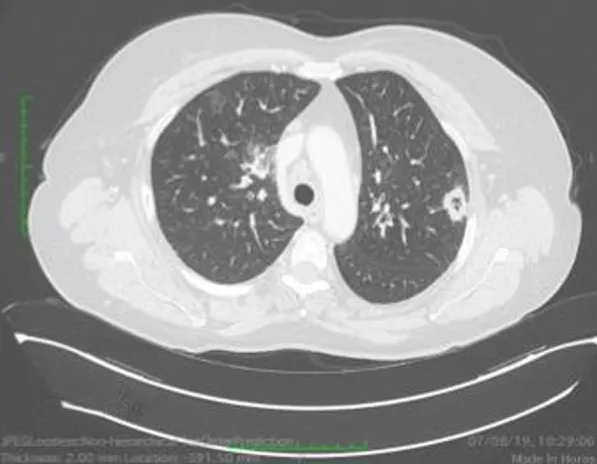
Ct scan demonstrating a mass in the right lung.
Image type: radiology (ct)